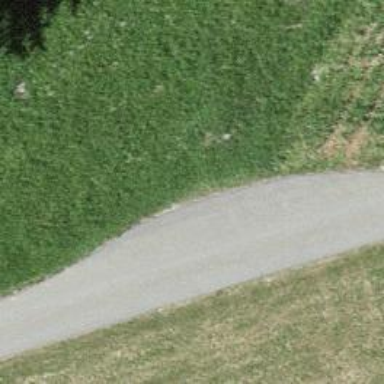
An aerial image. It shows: Passing place on the road.